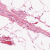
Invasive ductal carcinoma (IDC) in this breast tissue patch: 0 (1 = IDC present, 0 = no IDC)